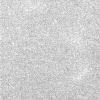
Atmospheric dust classification: dusty